Field crop: tomato
Growth stage: 2
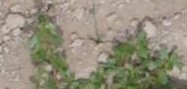
Species: portulaca